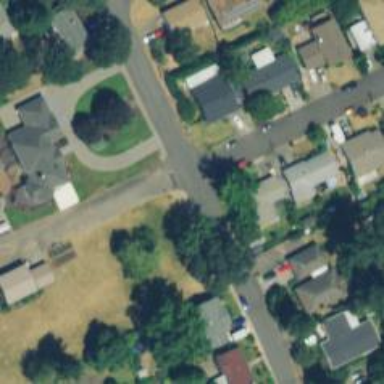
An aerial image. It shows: Residential road with sidewalk on the left side.